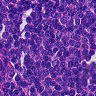
Metastatic tissue present: no